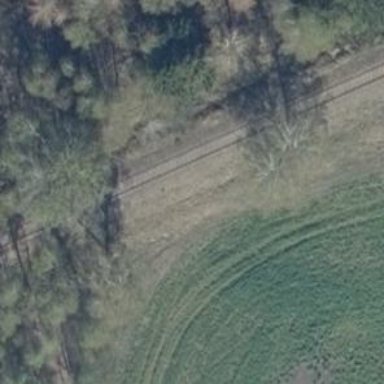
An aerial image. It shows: Railway track.